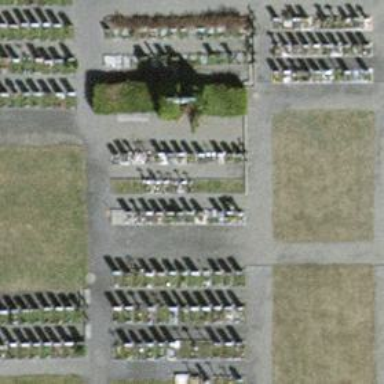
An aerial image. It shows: Graveyard.